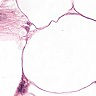
Metastatic tissue present: yes